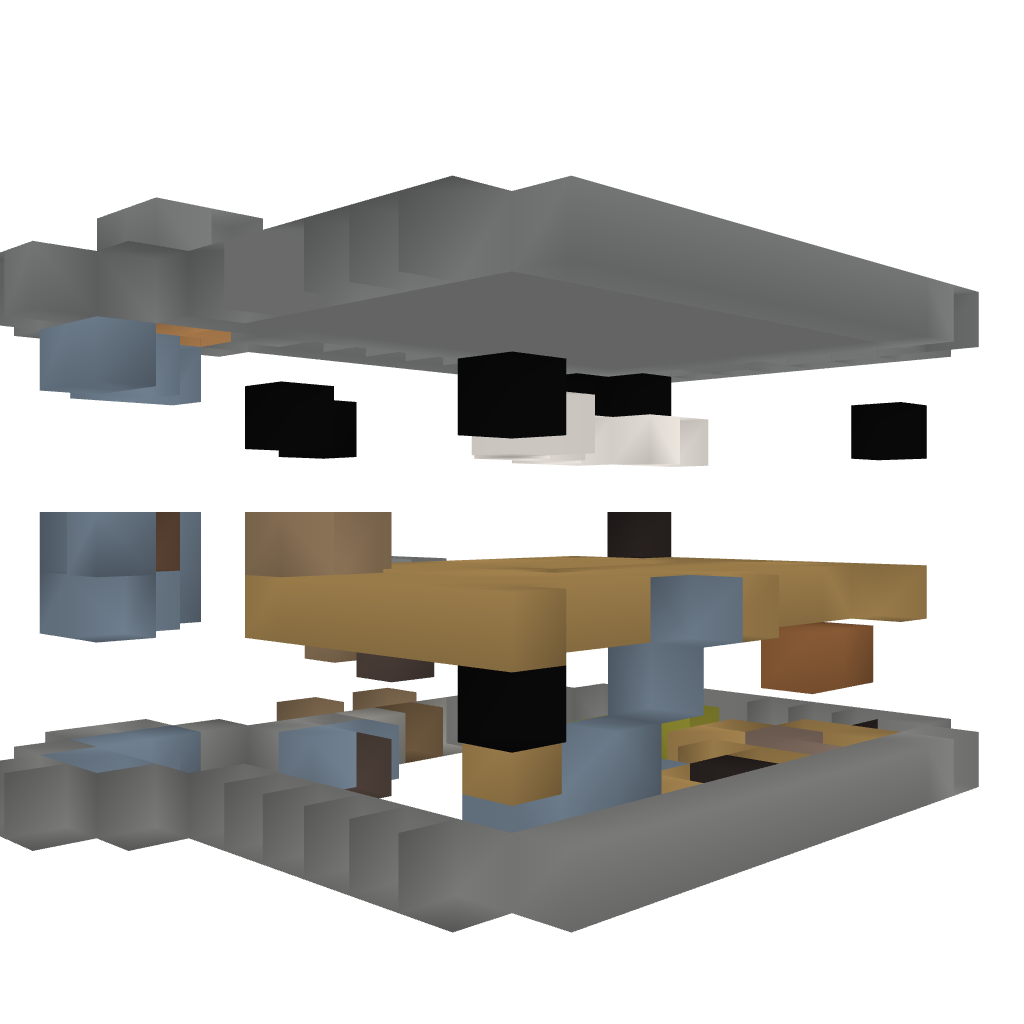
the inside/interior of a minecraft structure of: Modern House